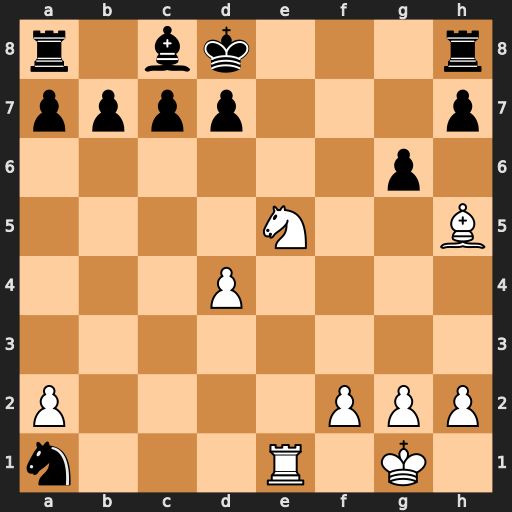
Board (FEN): r1bk3r/pppp3p/6p1/4N2B/3P4/8/P4PPP/n3R1K1
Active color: w
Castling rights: -
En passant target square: -
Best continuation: Nf7#